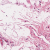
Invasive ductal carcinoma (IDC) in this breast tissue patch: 0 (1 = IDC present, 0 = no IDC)